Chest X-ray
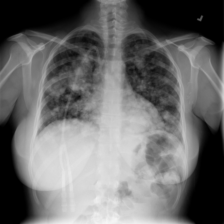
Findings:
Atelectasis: negative
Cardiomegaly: negative
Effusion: negative
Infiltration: negative
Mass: positive
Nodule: negative
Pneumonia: negative
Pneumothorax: negative
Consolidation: negative
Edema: negative
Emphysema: negative
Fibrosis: negative
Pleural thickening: negative
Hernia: negative